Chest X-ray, PA view. Patient: 24 years old, sex M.
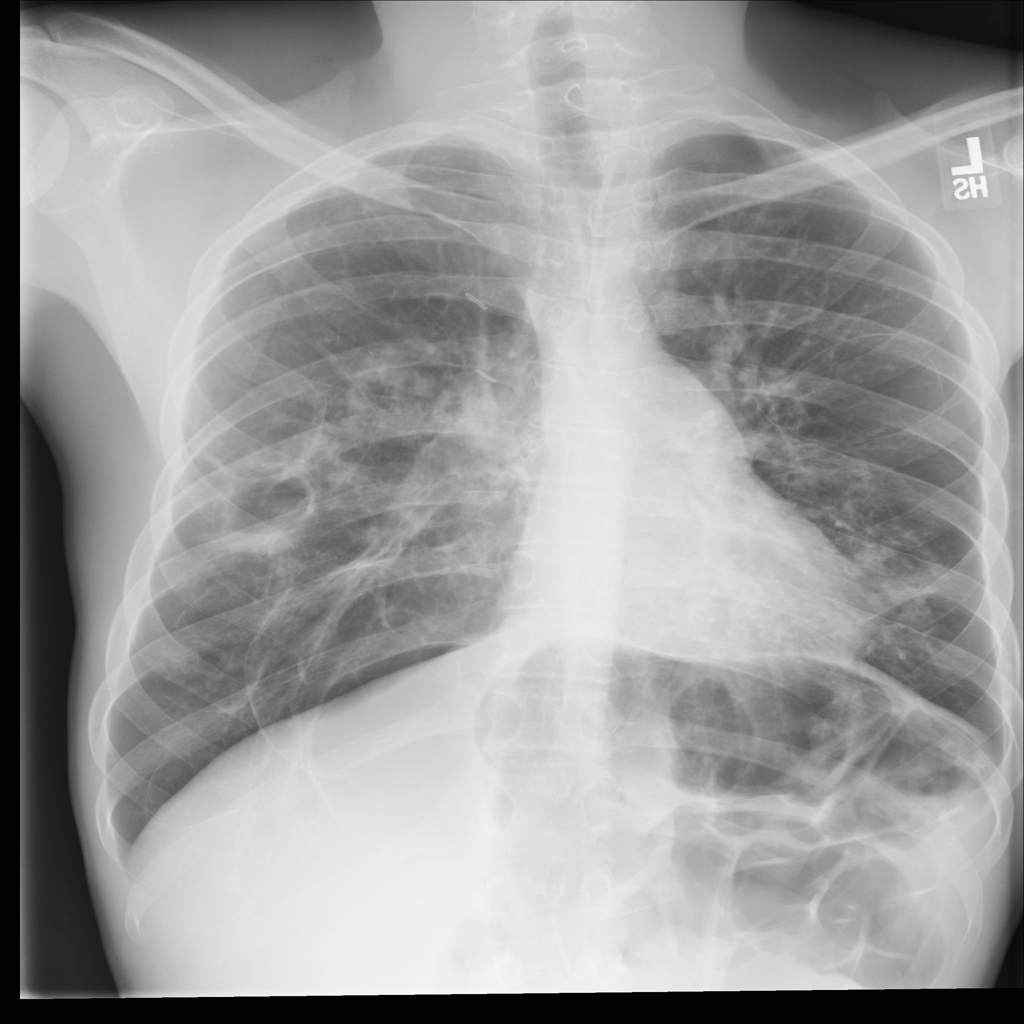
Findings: Nodule